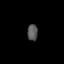
Tissue: lung
Cell type: Myeloid cells
Senescence score: 0.5867
Nuclear area (px): 170
Mean DAPI intensity: 85.488